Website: macys
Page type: customer-info-address
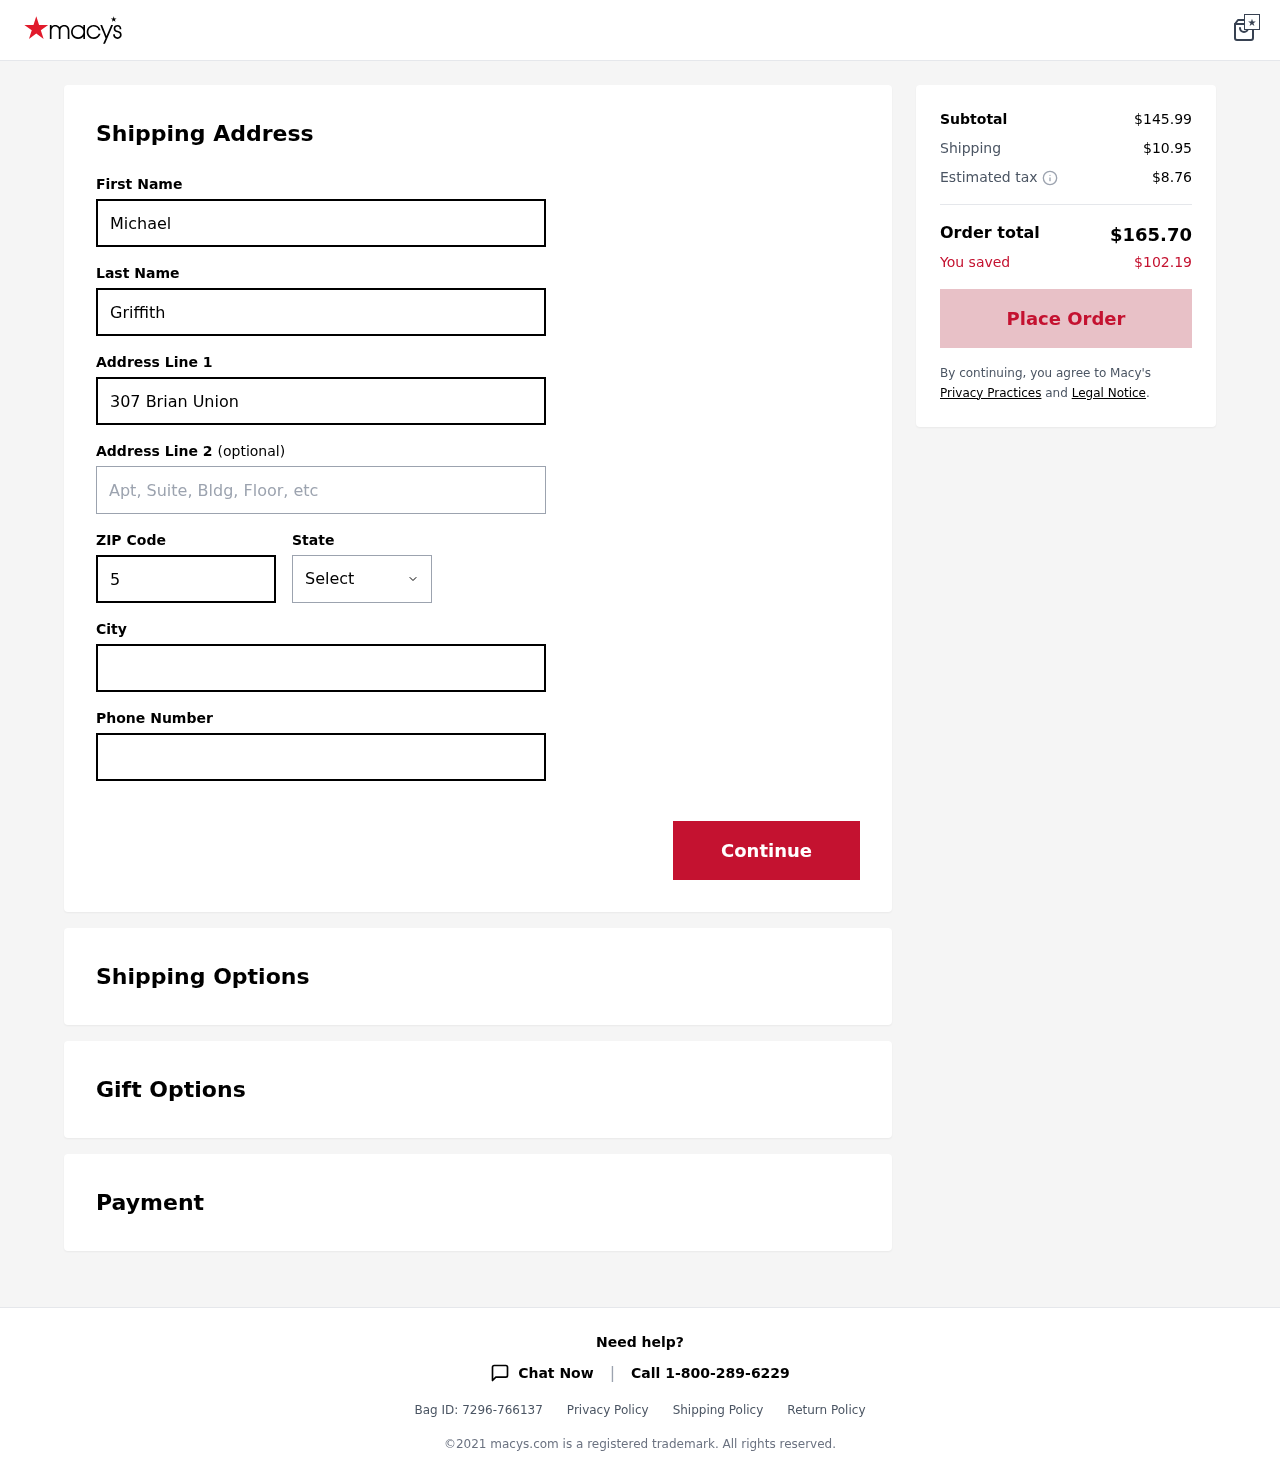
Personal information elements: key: PII_CITY
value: Kristinachester
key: PII_FIRSTNAME
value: Michael
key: PII_LASTNAME
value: Griffith
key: PII_PHONE
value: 9319513660
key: PII_POSTCODE
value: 54464
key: PII_STATE
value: South Carolina
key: PII_STREET
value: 307 Brian Union
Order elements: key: ORDER_SUBTOTAL
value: $145.99
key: ORDER_SHIPPING_COST
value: $10.95
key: ORDER_TAX
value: $8.76
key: ORDER_TOTAL
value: $165.70
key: ORDER_SAVINGS
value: $102.19